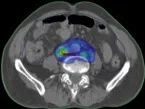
Radiotherapy treatment planning CT images showing targets and organs at risk (color lines) and radiation dose clouds (increasing dose from blue to red). (d) Axial image at the upper pelvis level.
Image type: radiology (ct)